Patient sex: M
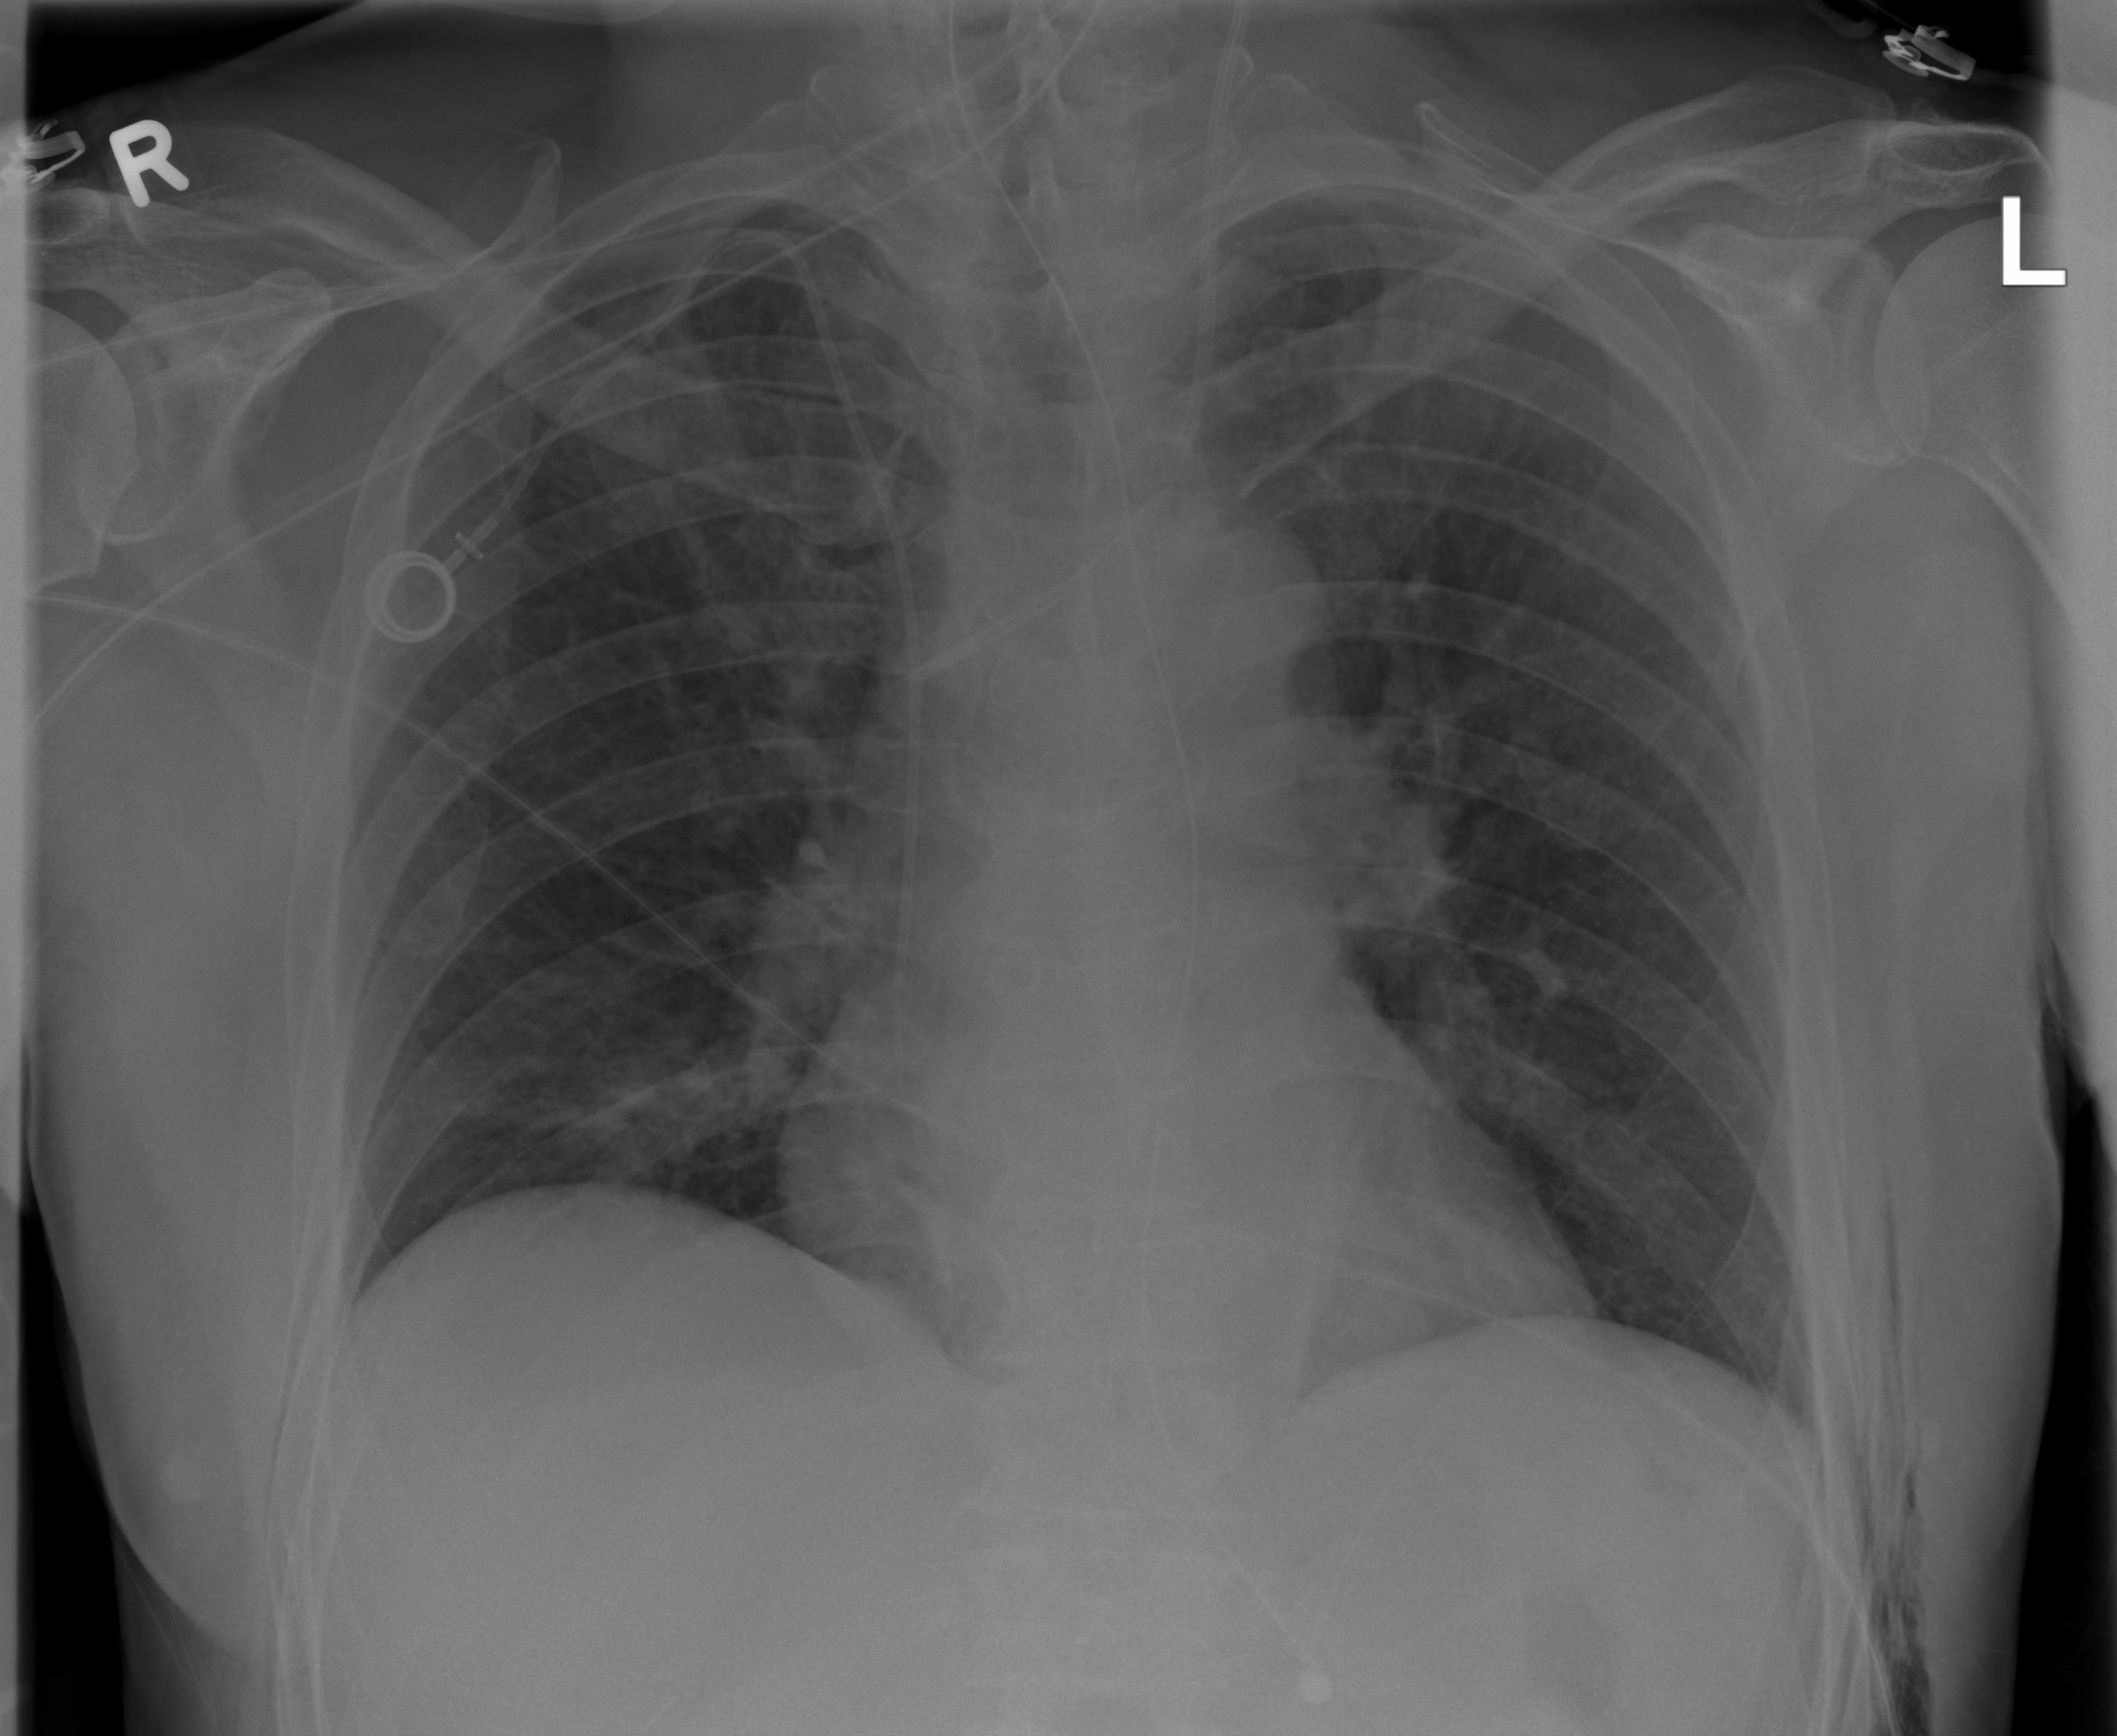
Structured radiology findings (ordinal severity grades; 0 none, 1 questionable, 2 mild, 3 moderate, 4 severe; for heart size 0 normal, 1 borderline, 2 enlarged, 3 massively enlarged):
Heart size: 0
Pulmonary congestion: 0
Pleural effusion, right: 0
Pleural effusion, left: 0
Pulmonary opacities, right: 0
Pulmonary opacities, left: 0
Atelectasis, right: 2
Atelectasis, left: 0